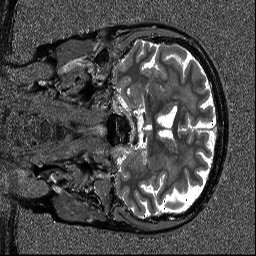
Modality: T1map
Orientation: coronal
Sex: female